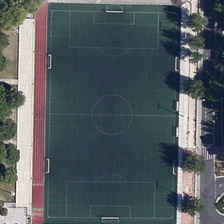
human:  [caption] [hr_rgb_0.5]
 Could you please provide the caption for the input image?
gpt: the rectangular playground is very open .

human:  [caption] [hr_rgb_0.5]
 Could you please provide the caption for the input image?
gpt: the rectangular playground is very open .

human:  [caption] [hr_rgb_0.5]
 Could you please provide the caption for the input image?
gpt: some green trees are near a football field .

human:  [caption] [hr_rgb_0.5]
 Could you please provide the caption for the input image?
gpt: some green trees are near a football field .

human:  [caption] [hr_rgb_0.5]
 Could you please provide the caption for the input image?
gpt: some green trees are near a football field .